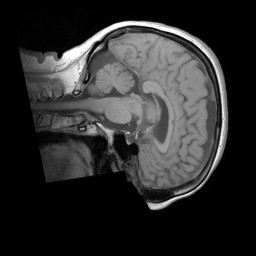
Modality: T1w
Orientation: sagittal
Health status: ill
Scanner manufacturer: siemens
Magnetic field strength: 3 T
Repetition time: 0.44 s
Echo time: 0.00266 s